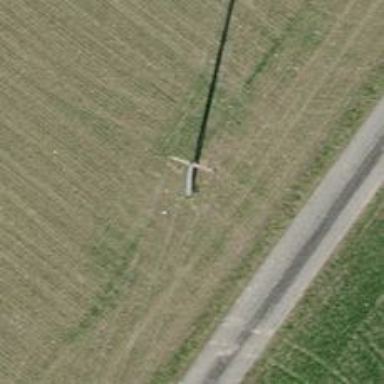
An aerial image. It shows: Concrete power pole with straight line management system.